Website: crate-barrel
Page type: account-selection
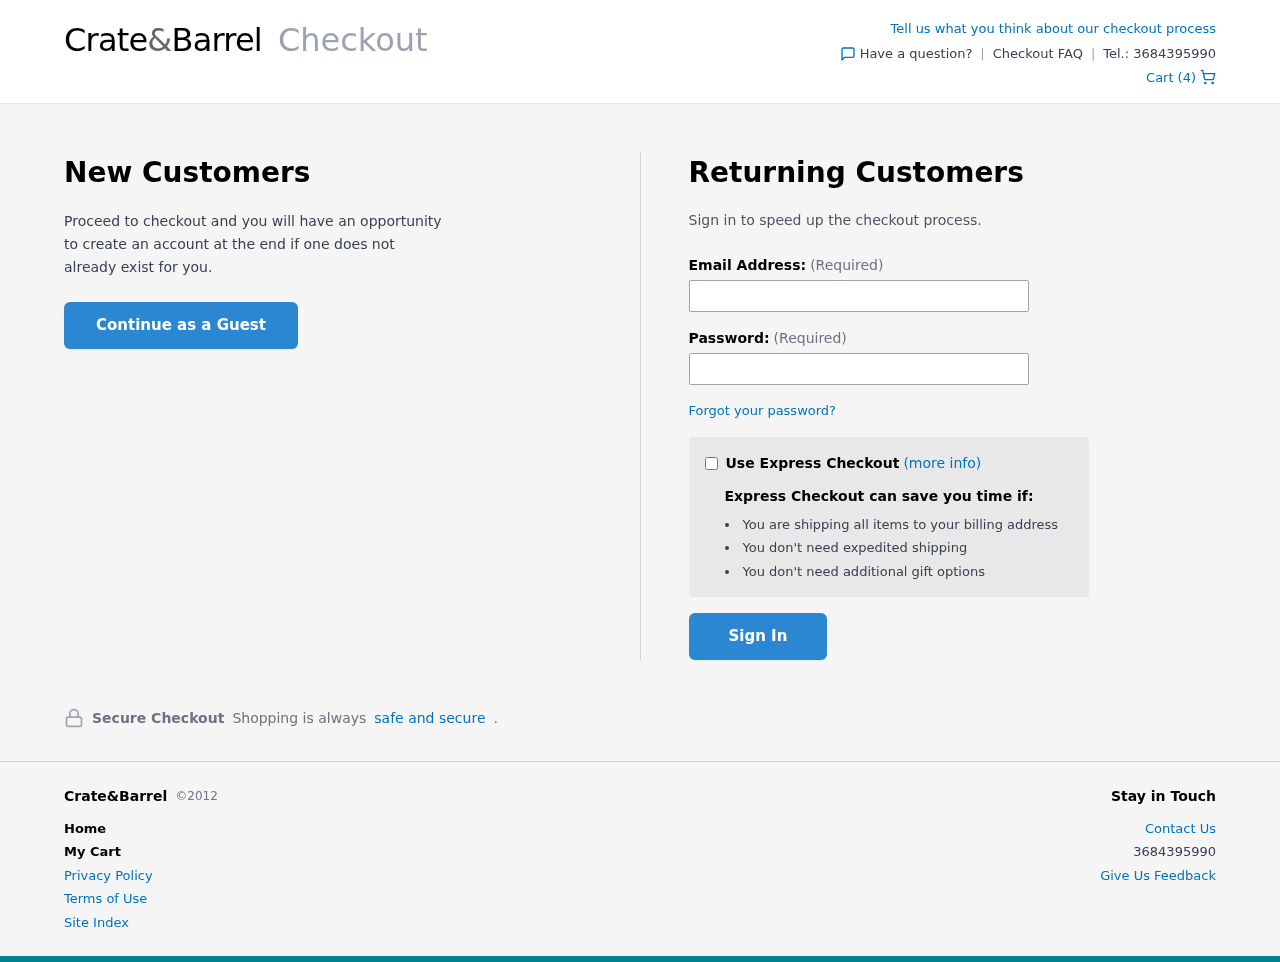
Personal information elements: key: PII_EMAIL
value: david_porter@yahoo.com
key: PII_PHONE
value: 3684395990
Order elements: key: ORDER_NUM_ITEMS
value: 4